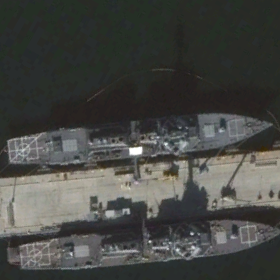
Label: destroyer